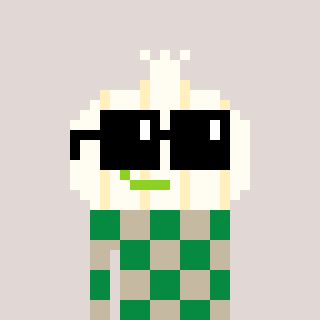
a pixel art character with square black sunglasses, a garlic-shaped head and a bege-colored body on a warm background